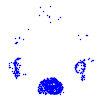
Particle: proton